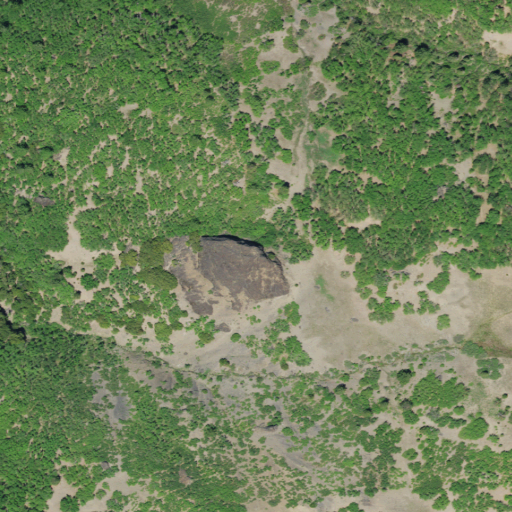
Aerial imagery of mountain in California named Rose Rock containing shrub, evergreen forest, mixed forest, and grassland